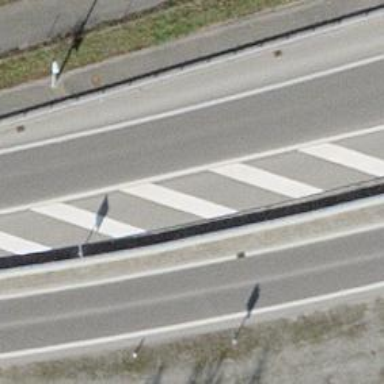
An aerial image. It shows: Asphalt motorway link.